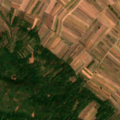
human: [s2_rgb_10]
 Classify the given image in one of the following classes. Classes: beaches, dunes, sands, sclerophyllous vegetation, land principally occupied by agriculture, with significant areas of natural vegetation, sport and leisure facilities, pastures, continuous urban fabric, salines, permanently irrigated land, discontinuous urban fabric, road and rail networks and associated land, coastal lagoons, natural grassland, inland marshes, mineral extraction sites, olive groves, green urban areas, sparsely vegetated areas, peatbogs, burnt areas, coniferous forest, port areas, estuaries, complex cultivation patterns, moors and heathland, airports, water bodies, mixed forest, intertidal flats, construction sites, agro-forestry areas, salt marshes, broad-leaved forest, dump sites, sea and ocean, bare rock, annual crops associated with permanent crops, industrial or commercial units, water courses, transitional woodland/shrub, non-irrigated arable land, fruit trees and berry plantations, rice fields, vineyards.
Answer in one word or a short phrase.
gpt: non-irrigated arable land, broad-leaved forest, transitional woodland/shrub